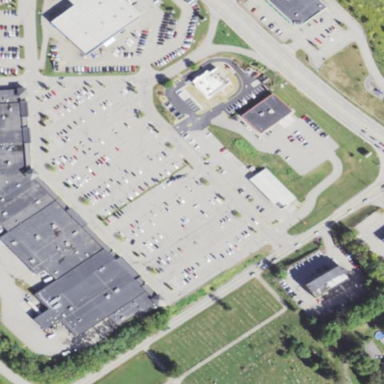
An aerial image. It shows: Retail area.